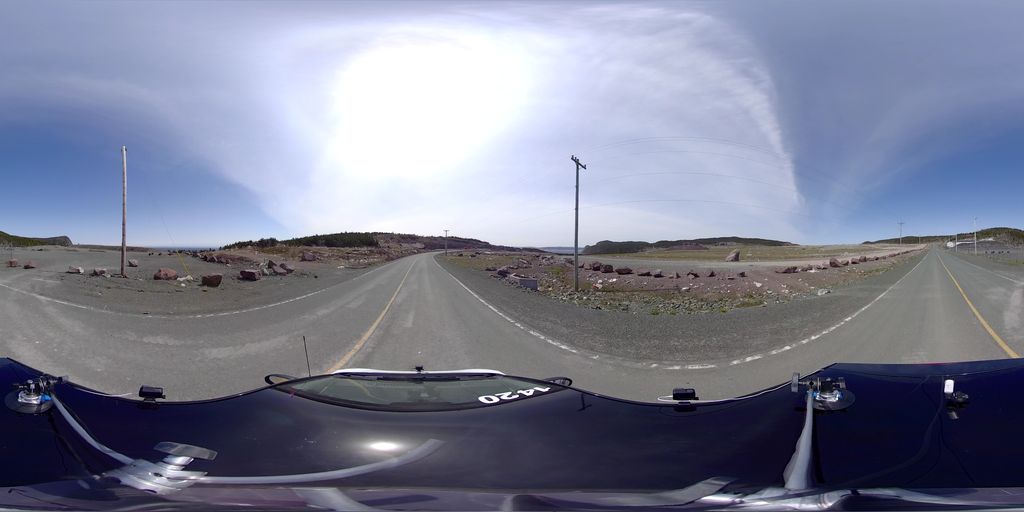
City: st_johns